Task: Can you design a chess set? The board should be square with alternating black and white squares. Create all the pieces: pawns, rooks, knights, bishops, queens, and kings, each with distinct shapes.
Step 3740:
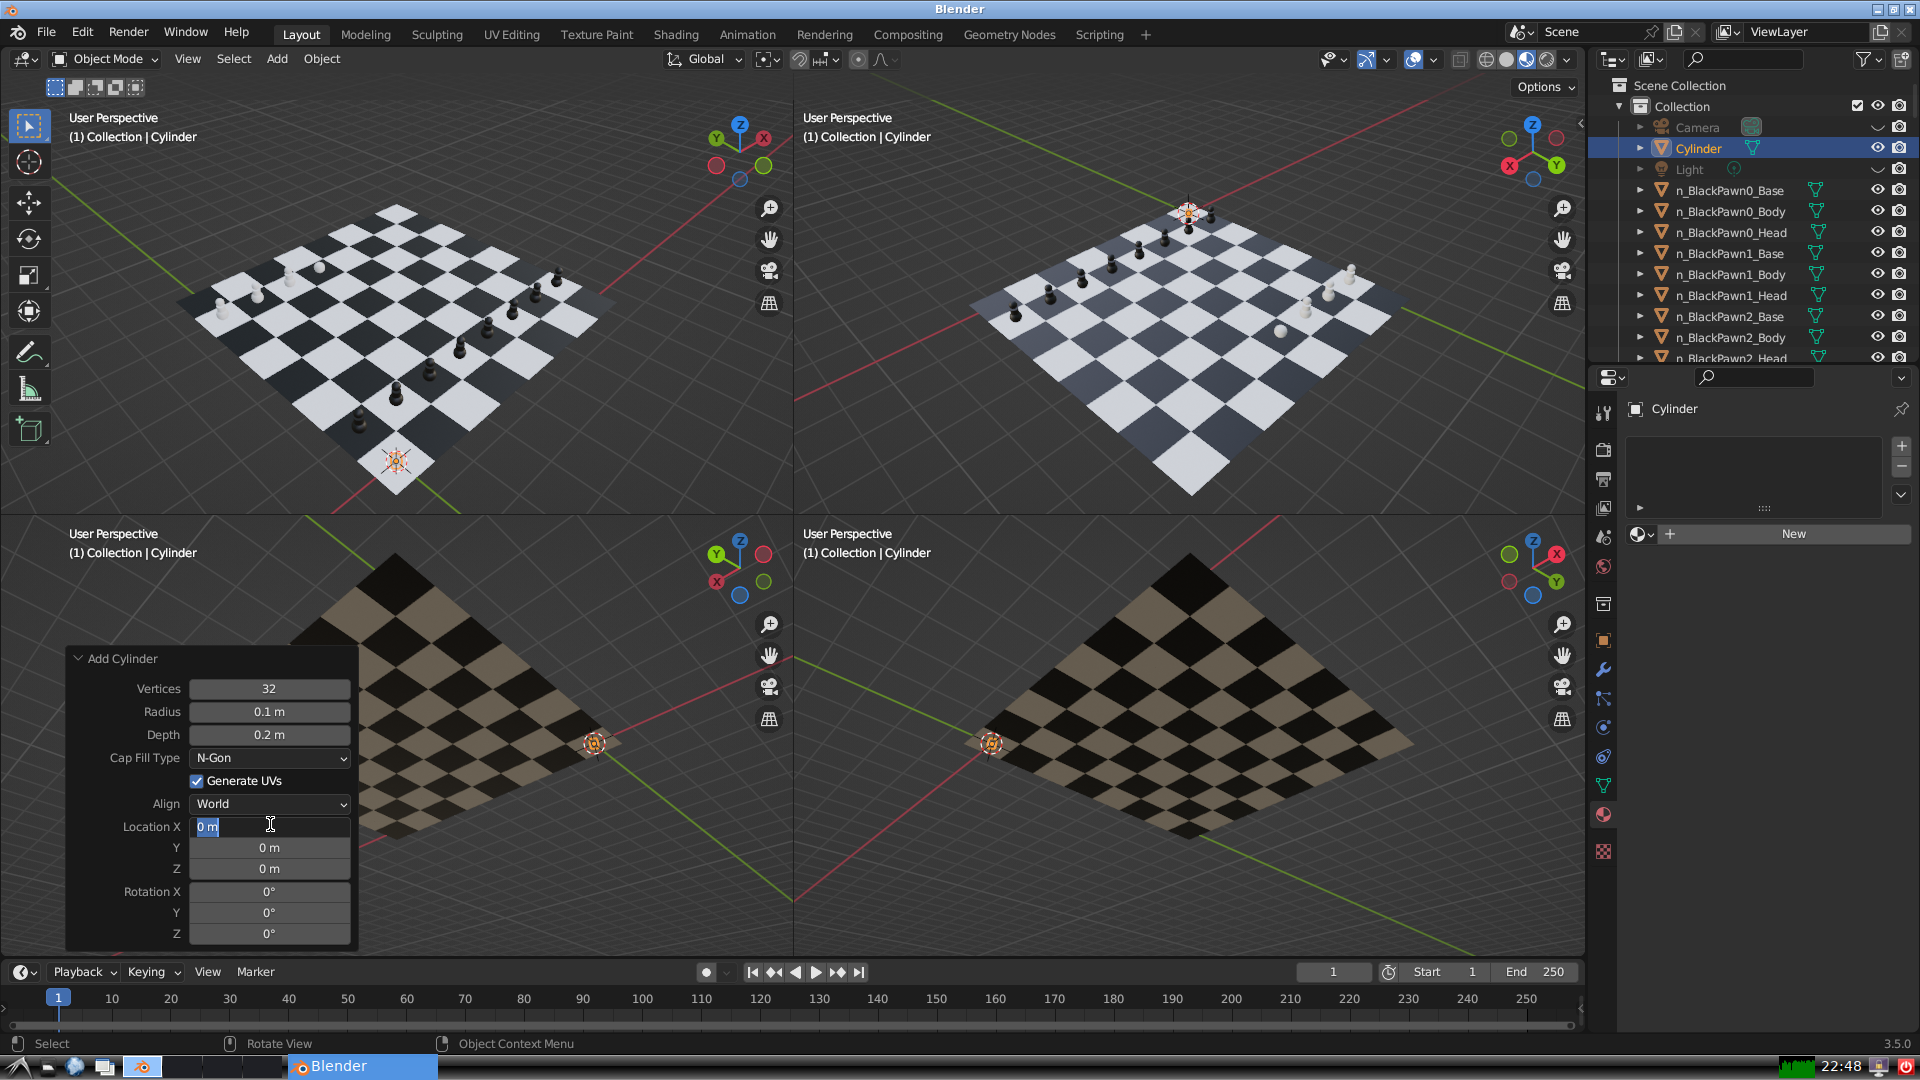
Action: input_text: 3.0